Field crop: maize
Growth stage: 2
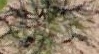
Species: salsola